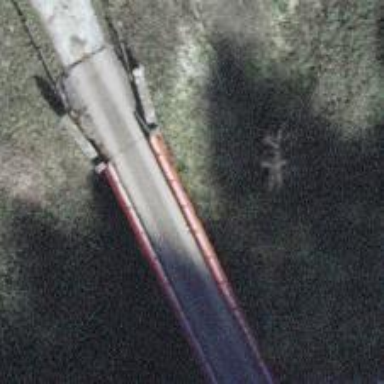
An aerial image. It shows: Unclassified road with bridge.